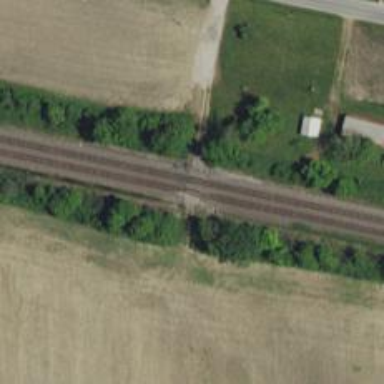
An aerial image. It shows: Railway track.